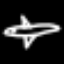
Label: airplane